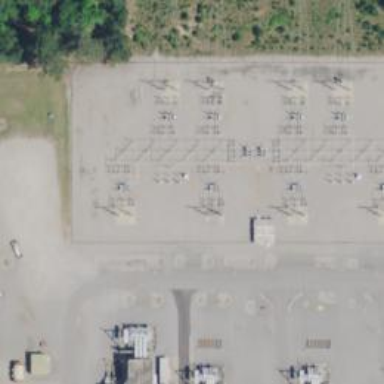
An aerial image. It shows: Switch used for power control.